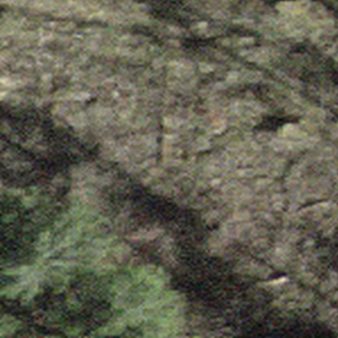
Label: other